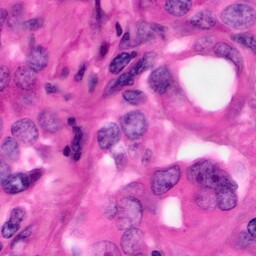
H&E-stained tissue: Pancreatic